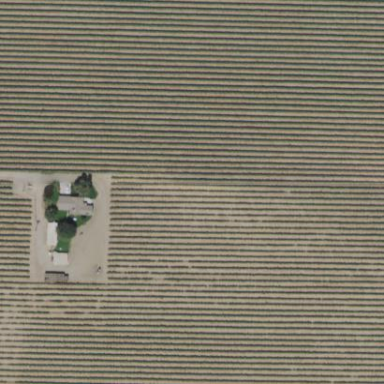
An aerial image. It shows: Vineyard.